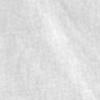
Label: no_change